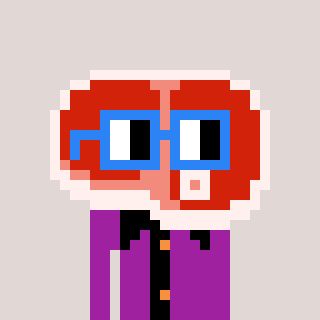
a pixel art character with square blue glasses, a steak-shaped head and a magenta-colored body on a warm background